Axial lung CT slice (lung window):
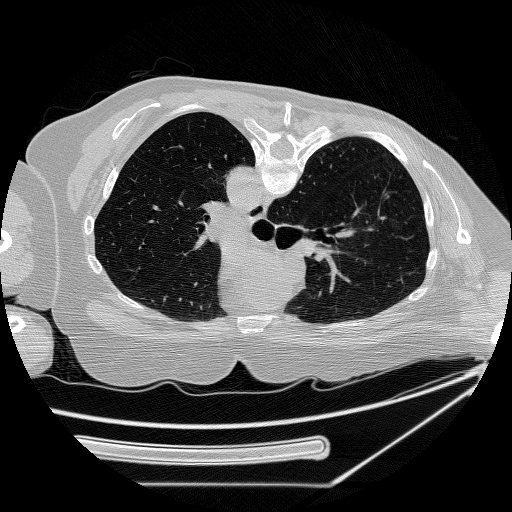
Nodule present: no